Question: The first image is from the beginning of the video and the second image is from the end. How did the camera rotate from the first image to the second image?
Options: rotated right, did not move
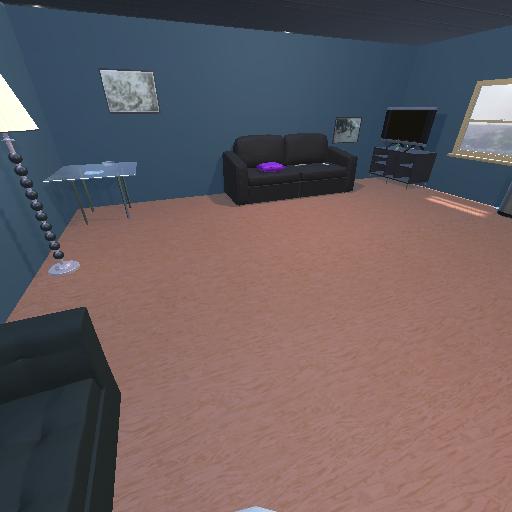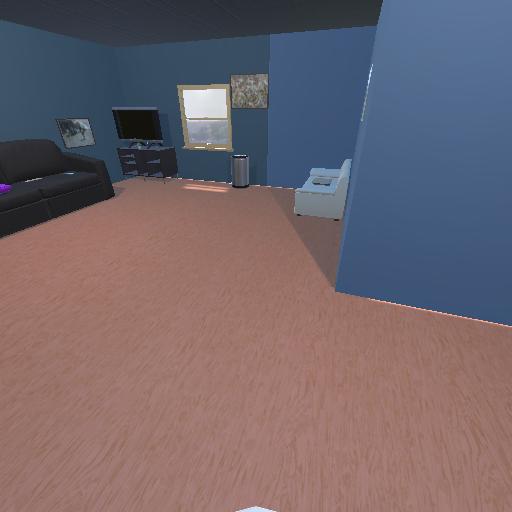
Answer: rotated right